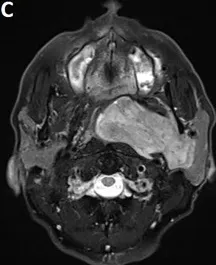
The lesion appears hyperintense with focal hypointense on T2-weighted image.
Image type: radiology (mri)